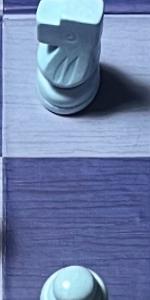
Label: Empty